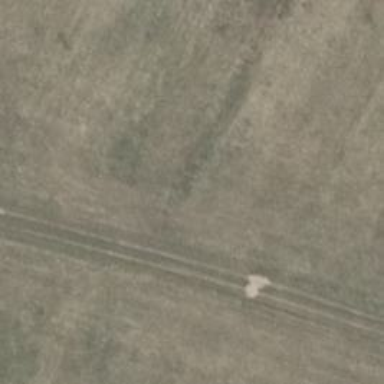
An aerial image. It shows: Grass track with grade5 track type.